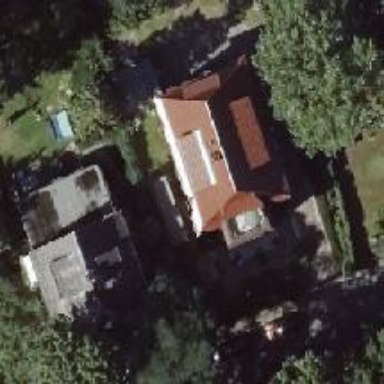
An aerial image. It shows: Detached building.